【题型】选择题　【知识点】解析几何　【难度】easy
42．从椭圆的一个焦点发出的光线，经过椭圆反射后，反射光线经过椭圆的另一个焦点；从双曲线的一个焦点发出的光线，经过双曲线反射后，反射光线的反向延长线经过双曲线的另一个焦点.如图①，一个光学装置由有公共焦点$F_1$、$F_2$的椭圆$T$与双曲线$S$构成，现一光线从左焦点$F_1$发出，依次经$S$与$T$反射，又回到了点$F_1$，历时$t_1$秒；若将装置中的$S$去掉，如图②，此光线从点$F_1$发出，经$T$两次反射后又回到了点$F_1$，历时$t_2$秒；若$t_2=4t_1$，则$T$的长轴长与$S$的实轴长之比为（  ）

\vspace{0.2cm}
\noindent A．$3:2$  \quad B．$4:3$  \quad C．$2:1$  \quad D．$3:1$

\vspace{0.2cm}
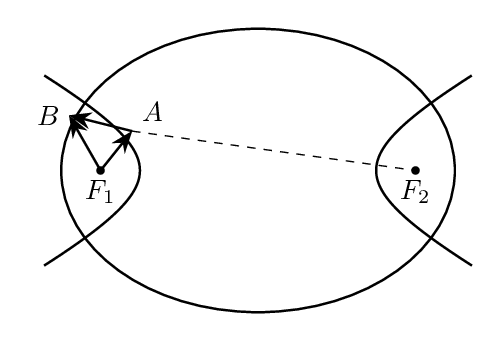
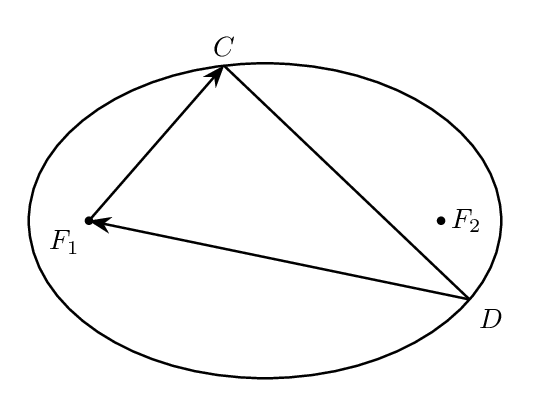
【解答】

\noindent \textbf{【答案】} $\boldsymbol{C}$

\vspace{0.2cm}
\noindent \textbf{【分析】} 设出椭圆方程和双曲线方程，由椭圆定义和双曲线定义得到相关方程，求出$\triangle ABF_1$的周长和$\triangle CDF_1$的周长，进而根据题意得到方程，求出$a=2a_1$，得到答案.

\vspace{0.2cm}
\noindent \textbf{【解析】} 设椭圆方程为$\dfrac{x^2}{a^2}+\dfrac{y^2}{b^2}=1$，双曲线方程为$\dfrac{x^2}{a_1^2}-\dfrac{y^2}{b_1^2}=1$，

由图①可得$|BF_2|+|BF_1|=2a$，$|AF_2|-|AF_1|=2a_1$，
其中$|AB|=|BF_2|-|AF_2|$，故上面两式相减得$|AB|+|BF_1|+|AF_1|=2a-2a_1$，

由图②可得$|CF_1|+|CF_2|=|DF_1|+|DF_2|=2a$，
故$|CF_1|+|CF_2|+|DF_1|+|DF_2|=4a$，

由题意得$\dfrac{|CF_1|+|CF_2|+|DF_1|+|DF_2|}{|AB|+|BF_1|+|AF_1|}=4$，即$\dfrac{4a}{2a-2a_1}=4$，
即$2a-2a_1=a$，解得$a=2a_1$，

故$T$的长轴长与$S$的实轴长之比为$\dfrac{2a}{2a_1}=2$.
故选：$\boldsymbol{C}$